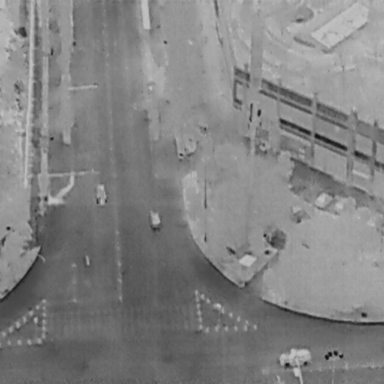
There are five Cars in the infrared image.